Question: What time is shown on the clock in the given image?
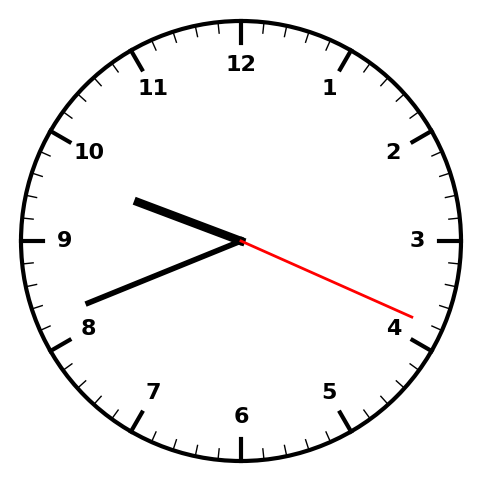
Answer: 09:41:19